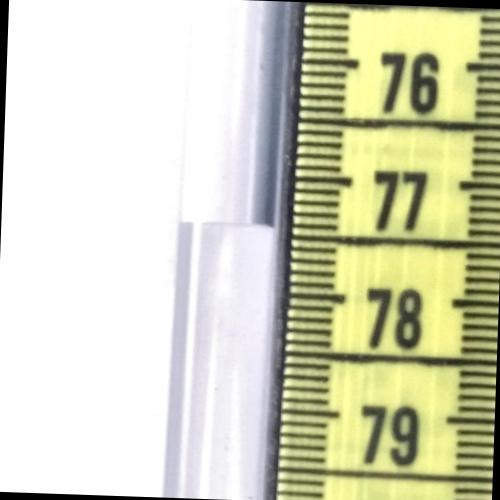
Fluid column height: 77.4 cm